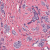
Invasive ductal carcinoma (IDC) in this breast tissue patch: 0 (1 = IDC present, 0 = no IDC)